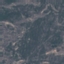
Land use / land cover: HerbaceousVegetation